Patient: sex M, age 56
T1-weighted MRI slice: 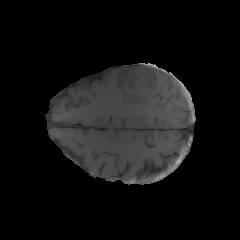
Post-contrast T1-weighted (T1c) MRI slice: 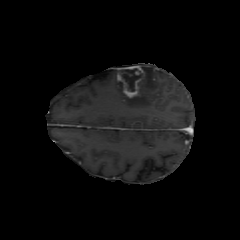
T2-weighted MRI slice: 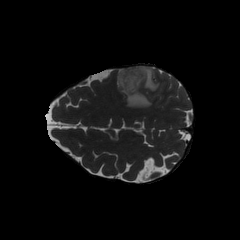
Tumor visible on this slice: yes
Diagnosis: Glioblastoma, IDH-wildtype
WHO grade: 4